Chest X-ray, AP view. Patient: 74 years old, sex F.
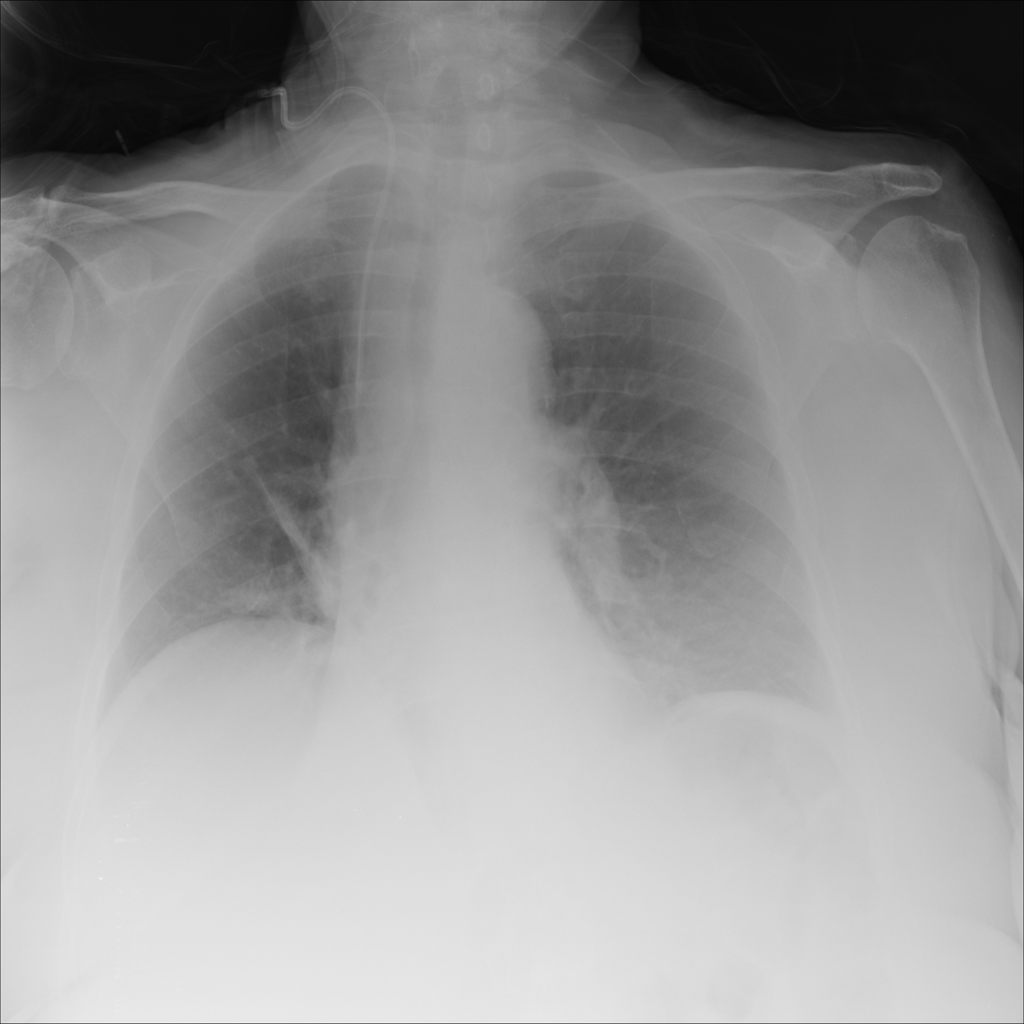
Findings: Atelectasis, Infiltration